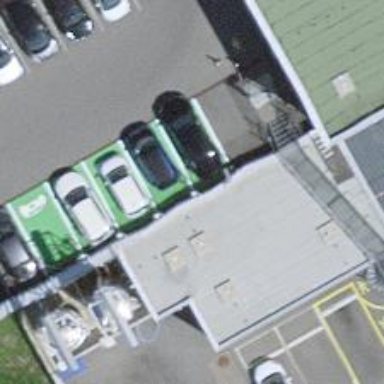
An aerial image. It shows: Charging station.